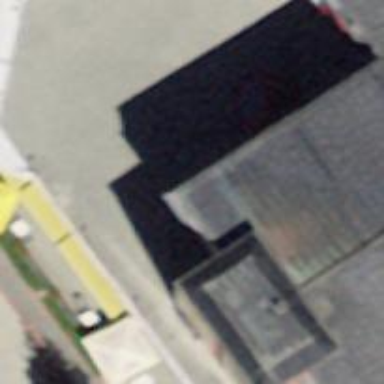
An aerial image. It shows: Part of building.